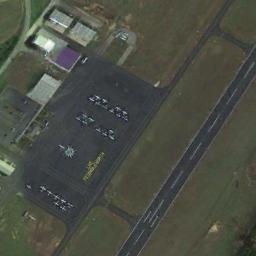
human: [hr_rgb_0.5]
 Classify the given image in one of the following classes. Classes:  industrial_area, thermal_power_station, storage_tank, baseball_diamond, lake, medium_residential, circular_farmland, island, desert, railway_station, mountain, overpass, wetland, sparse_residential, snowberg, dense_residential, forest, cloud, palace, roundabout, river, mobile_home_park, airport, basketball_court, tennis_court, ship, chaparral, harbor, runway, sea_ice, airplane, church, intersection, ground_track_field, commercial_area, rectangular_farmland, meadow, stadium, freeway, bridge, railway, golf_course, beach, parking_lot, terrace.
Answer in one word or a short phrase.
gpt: airport